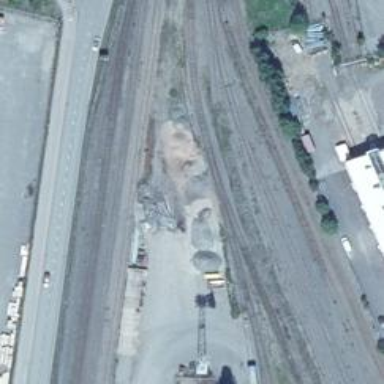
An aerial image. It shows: Rail spur service.